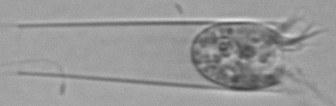
Label: Eutintinnus